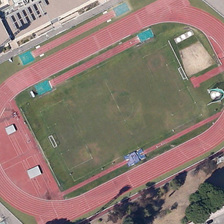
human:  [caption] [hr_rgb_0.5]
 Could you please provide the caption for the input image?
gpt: several green trees and a building are in two sides of a playground .

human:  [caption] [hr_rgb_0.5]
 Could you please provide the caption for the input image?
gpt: this is a football field with a half-old turf, standing next to the main building .

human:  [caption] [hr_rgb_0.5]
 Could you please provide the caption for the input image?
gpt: several green trees and a building are in two sides of a playground .

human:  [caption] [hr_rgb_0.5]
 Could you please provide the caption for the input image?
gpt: this is a football field with a half-old turf, standing next to the main building .

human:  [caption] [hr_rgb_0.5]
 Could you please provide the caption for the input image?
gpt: several green trees and a building are in two sides of a playground .